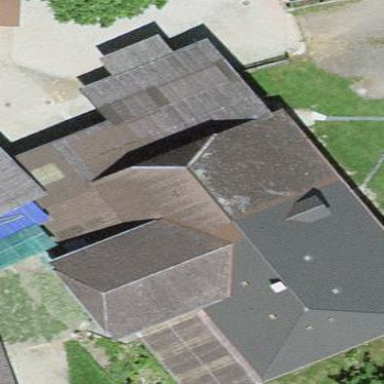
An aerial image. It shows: Farm building.